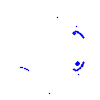
Particle: proton